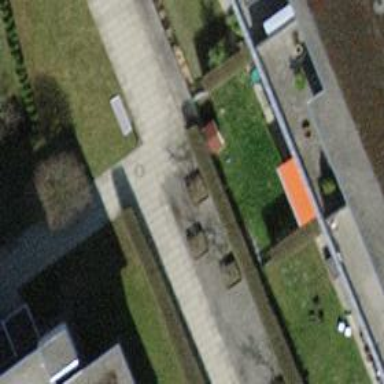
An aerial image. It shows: Sidewalk.